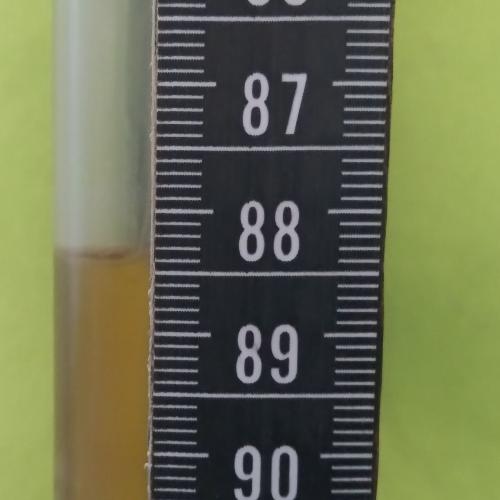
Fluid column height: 88.4 cm